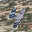
Label: 4